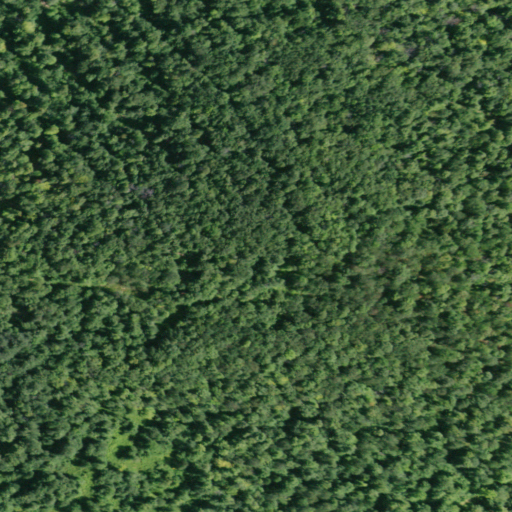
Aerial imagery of mountain in New York named Perry Mountain containing only deciduous forest